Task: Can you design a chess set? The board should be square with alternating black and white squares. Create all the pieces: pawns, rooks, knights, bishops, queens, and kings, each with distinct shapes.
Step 210:
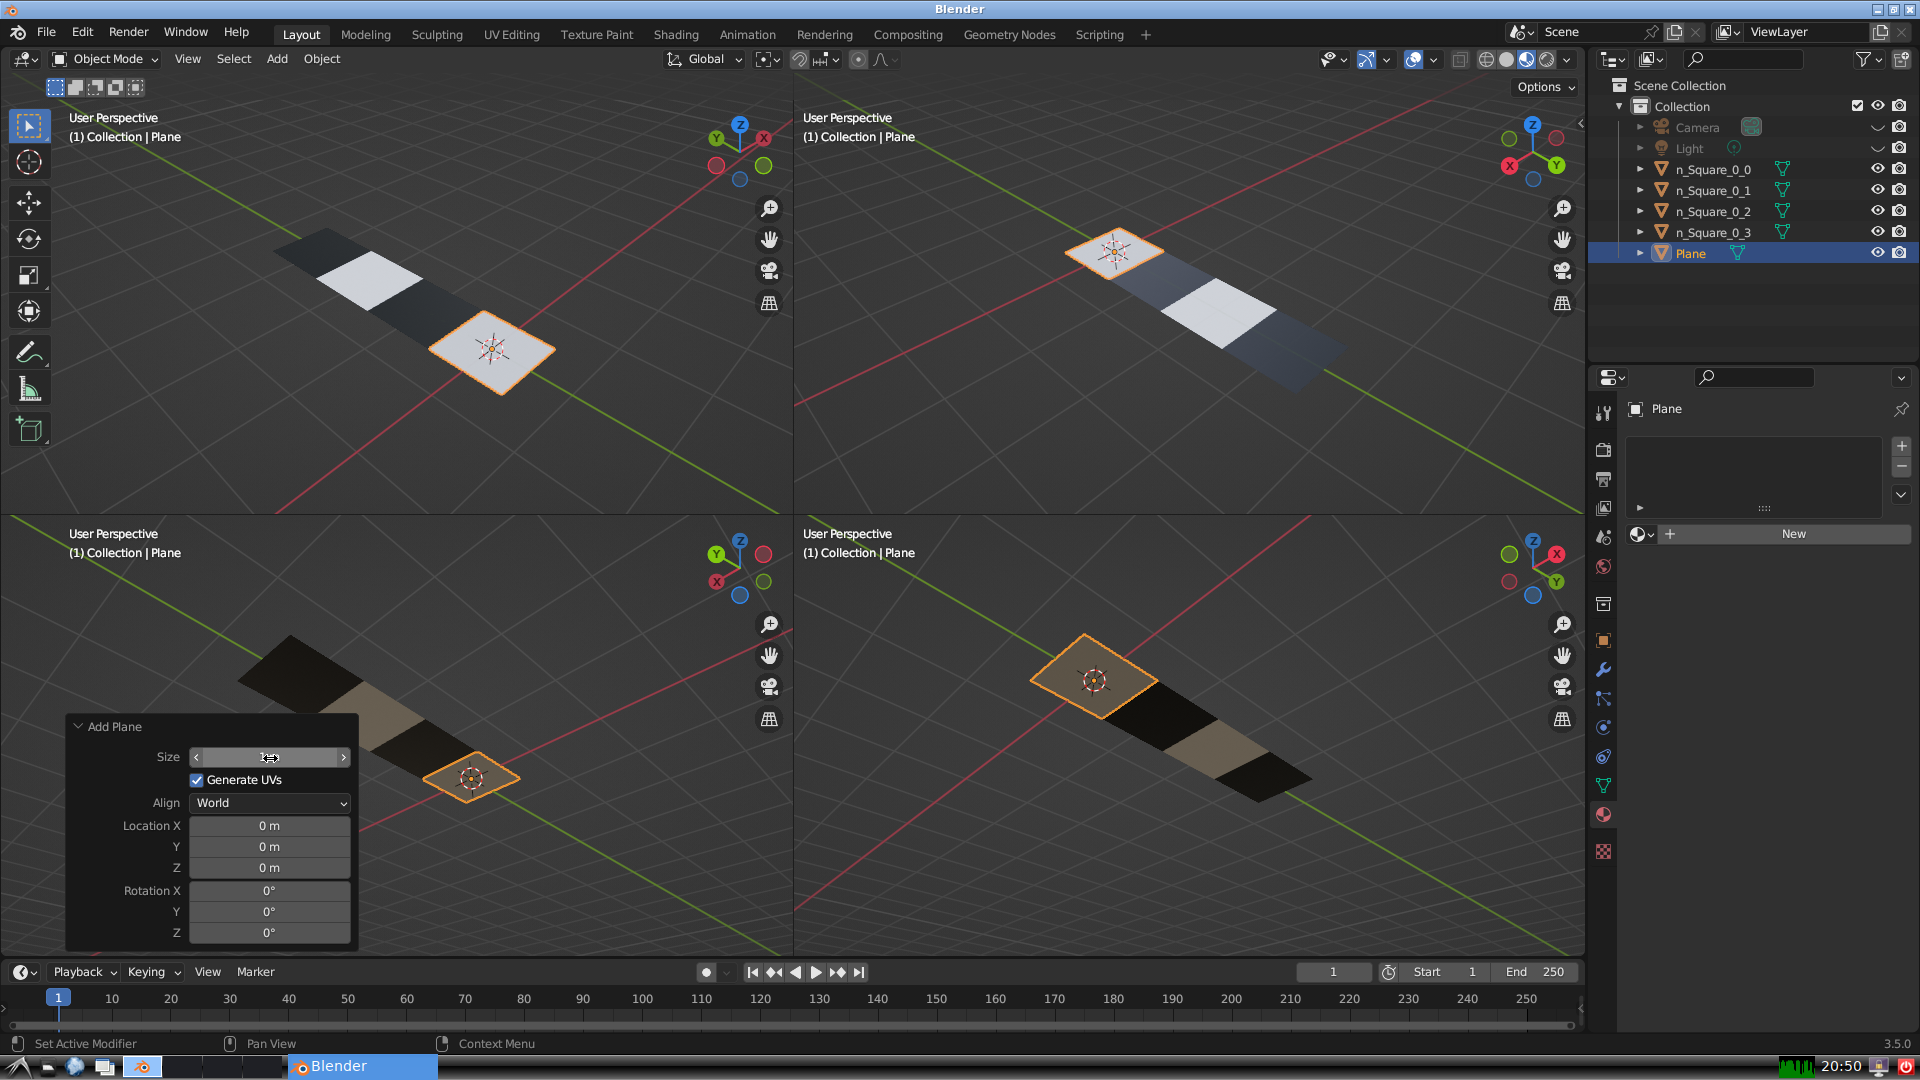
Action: {"mouse_move": [960, 540]}